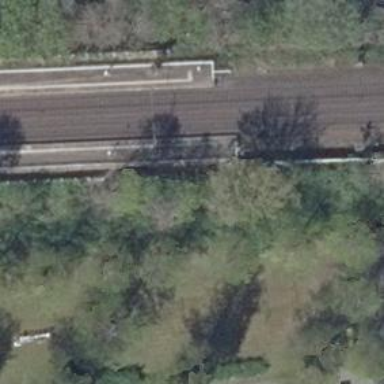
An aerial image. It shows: Milestone along the railway with catenary mast.